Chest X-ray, AP view. Patient: 44 years old, sex M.
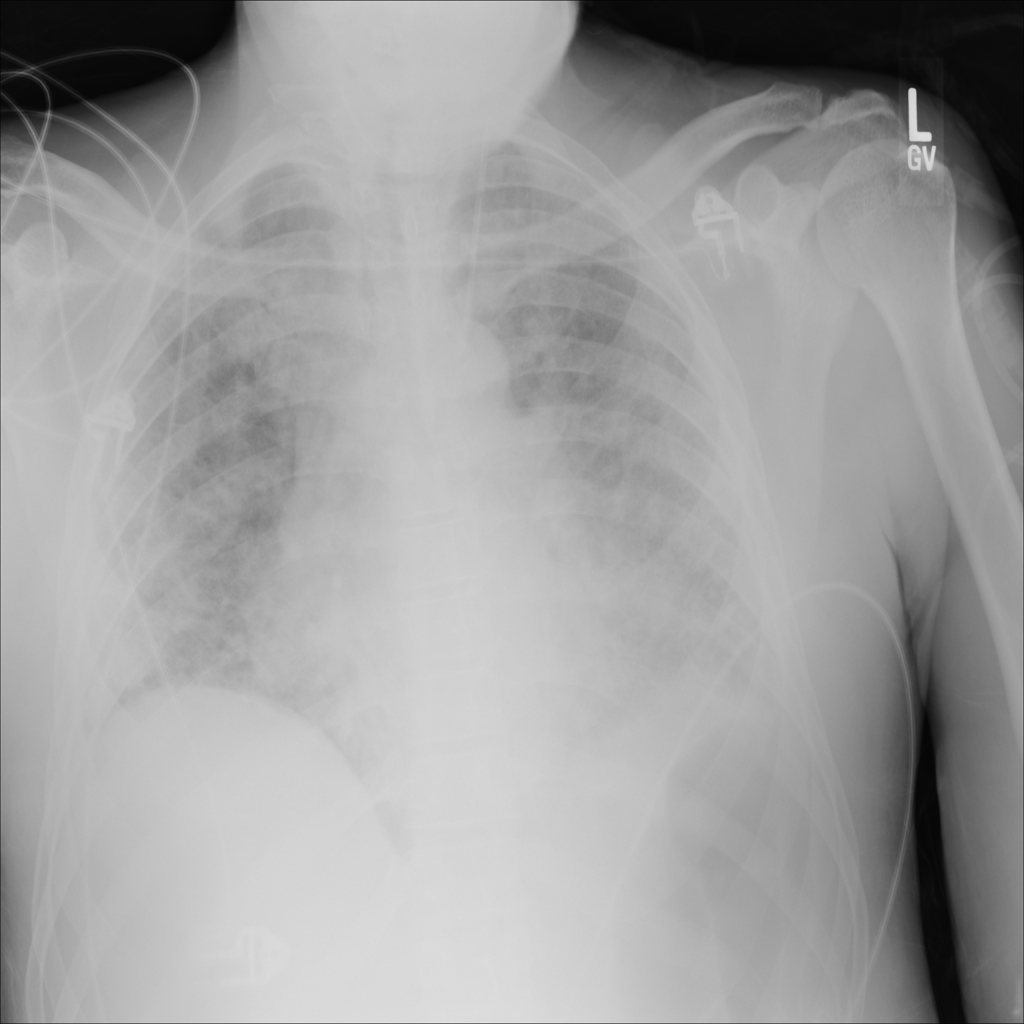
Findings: Consolidation, Infiltration